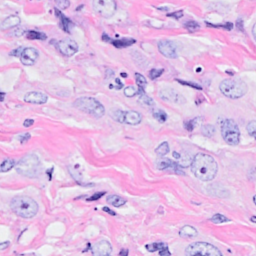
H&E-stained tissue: Breast